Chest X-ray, AP view. Patient: 47 years old, sex M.
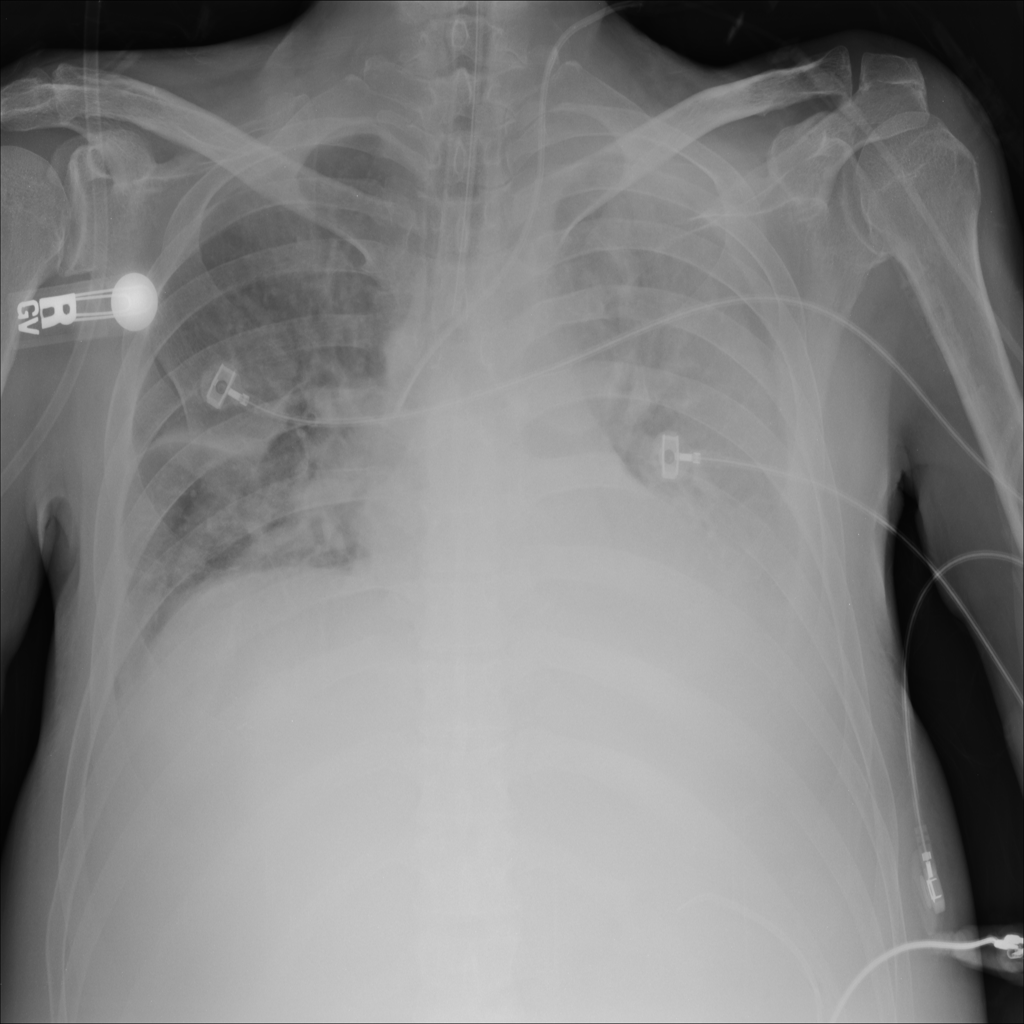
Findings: Effusion, Infiltration